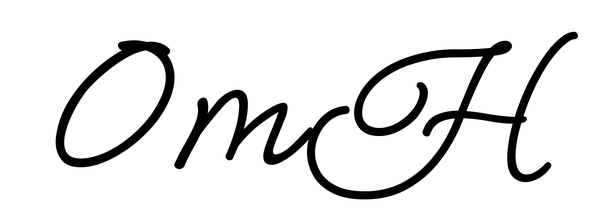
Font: MeowScript-Regular